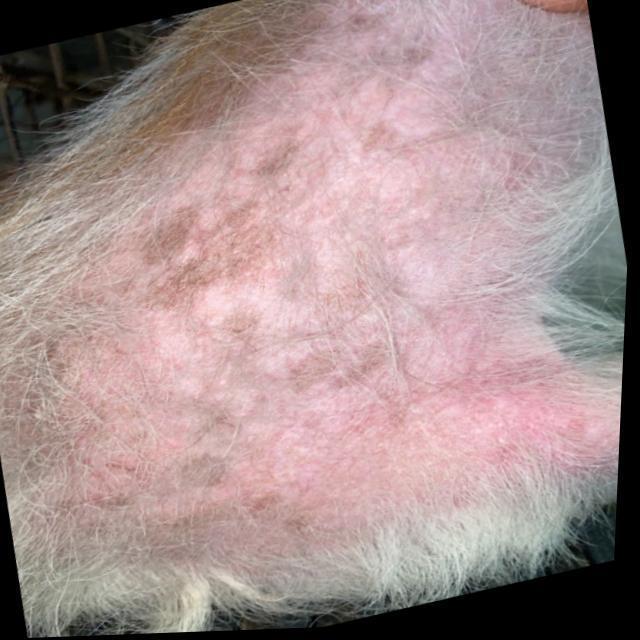
Canine demodicosis (Demodex mange) — caused by Demodex canis mites. Presents with alopecia, follicular papules, pustules, and comedones. Often localized on face and forelimbs.